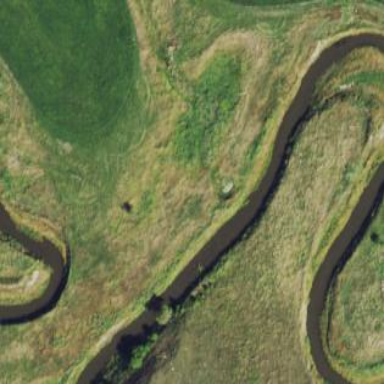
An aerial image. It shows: River flowing through natural landscape.